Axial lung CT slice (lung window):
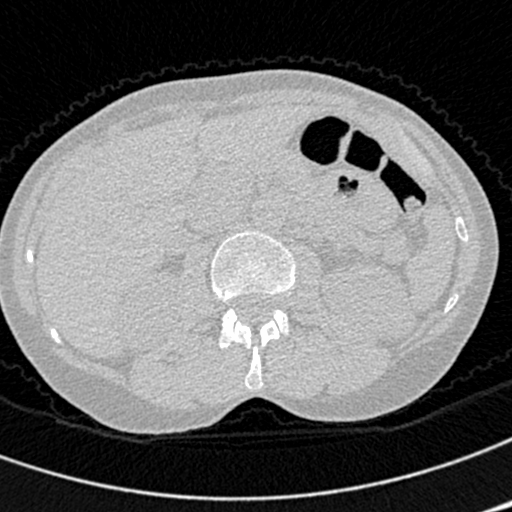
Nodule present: no